Field crop: tomato
Growth stage: 1
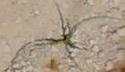
Species: cyperus